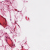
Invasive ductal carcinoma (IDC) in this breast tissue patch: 0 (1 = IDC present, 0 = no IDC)